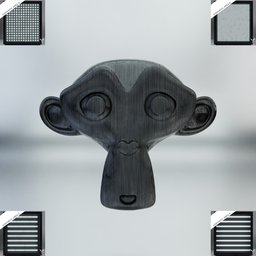
Label: lighting